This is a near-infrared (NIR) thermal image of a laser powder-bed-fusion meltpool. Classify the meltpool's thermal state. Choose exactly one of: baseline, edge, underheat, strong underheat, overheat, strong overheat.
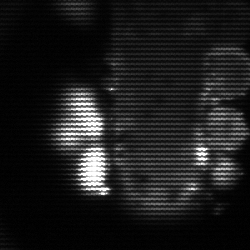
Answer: strong underheat